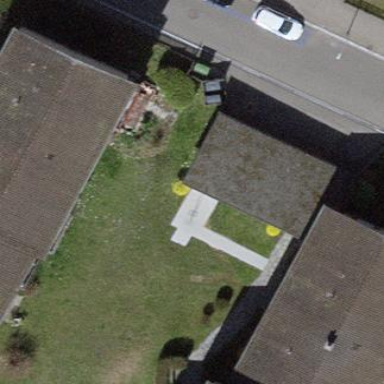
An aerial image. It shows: Garage.